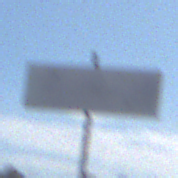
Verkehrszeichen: RichtungstafelnInKurvenGrossLinks
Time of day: MorningAfternoon
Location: Outdoor (Suburban)
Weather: PartlyCloudy
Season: NotSpecified
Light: Natural